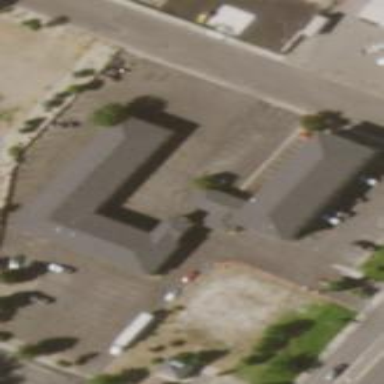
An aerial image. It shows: Hotel building.